Field crop: maize
Growth stage: 2
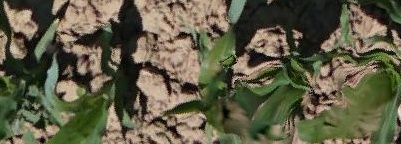
Species: maize